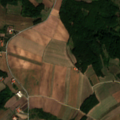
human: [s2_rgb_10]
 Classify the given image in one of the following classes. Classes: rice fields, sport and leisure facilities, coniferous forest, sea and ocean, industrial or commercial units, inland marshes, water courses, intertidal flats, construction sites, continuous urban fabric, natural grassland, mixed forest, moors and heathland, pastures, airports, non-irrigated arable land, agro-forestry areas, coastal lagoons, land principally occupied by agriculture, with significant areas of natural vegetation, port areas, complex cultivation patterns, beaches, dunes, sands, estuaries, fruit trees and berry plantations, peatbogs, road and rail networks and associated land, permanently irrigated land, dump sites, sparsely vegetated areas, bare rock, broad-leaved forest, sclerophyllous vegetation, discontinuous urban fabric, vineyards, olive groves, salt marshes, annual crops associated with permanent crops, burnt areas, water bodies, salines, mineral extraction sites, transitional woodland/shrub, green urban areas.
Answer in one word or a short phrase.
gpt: non-irrigated arable land, complex cultivation patterns, land principally occupied by agriculture, with significant areas of natural vegetation, broad-leaved forest